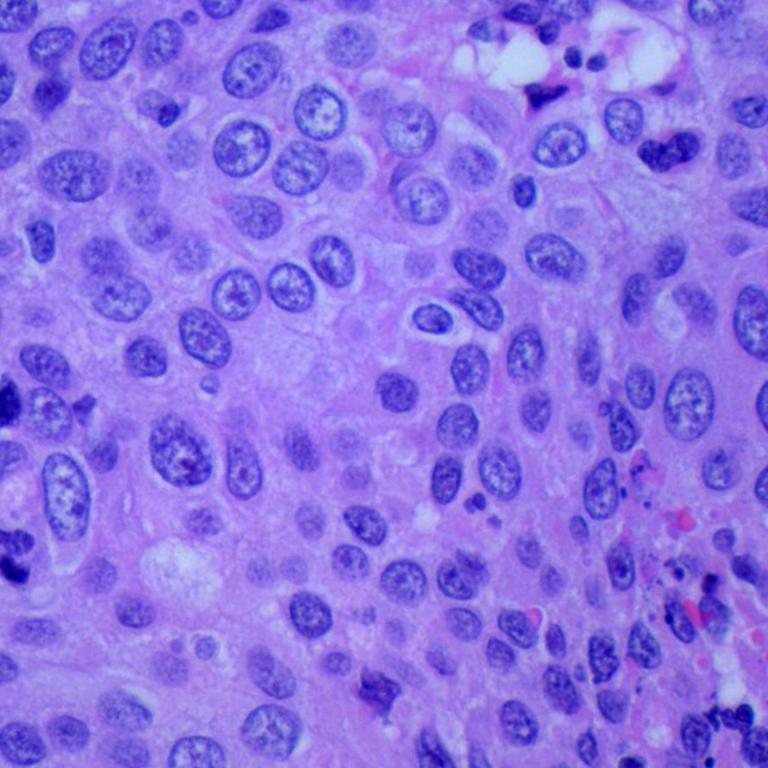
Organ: lung
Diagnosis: squamous carcinomas